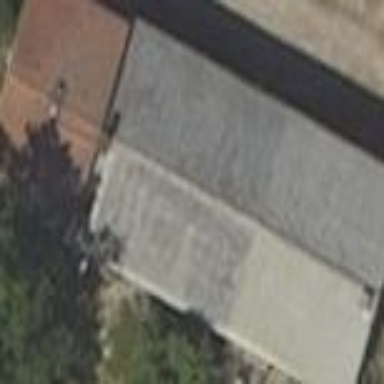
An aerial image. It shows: Shed building.